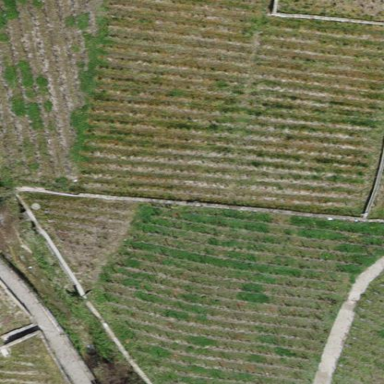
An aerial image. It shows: Vineyard growing grapes.